Question: New to vba, I looked everywhere, tried a few posted macros and modified them for me but nothing ever works perfect and I'm getting frustrated, Help.
I need to copy a range of values from multiple Sheets and paste those ranges in one sheet.
The first sheet (Totals) will have the macro (as a button). Each sheet after sheet 1, represents an employee so the name of each sheet is their name. The number of sheets will vary from time to time as employees come and go. The range I need to copy is the same for all the employees, (N5:V400). Although the number of rows which contain values in that range will vary from employee to employee.
I also need to copy the employees last name in each sheet(cell Q2) and paste it as the leading cell for each row that gets pasted into the Totals Sheet.
So when the Macro runs, Cell Q2(Name) from each employee sheet and any values in range N5:V500 get pasted into the Totals sheet Range A3:J5000 (there are two header rows). The name needs to the first cell of every row that gets pasted for each employee.
I'm sure this is a simple code, but then again I am certainly not qualified to say.
Thanks to all who can help.

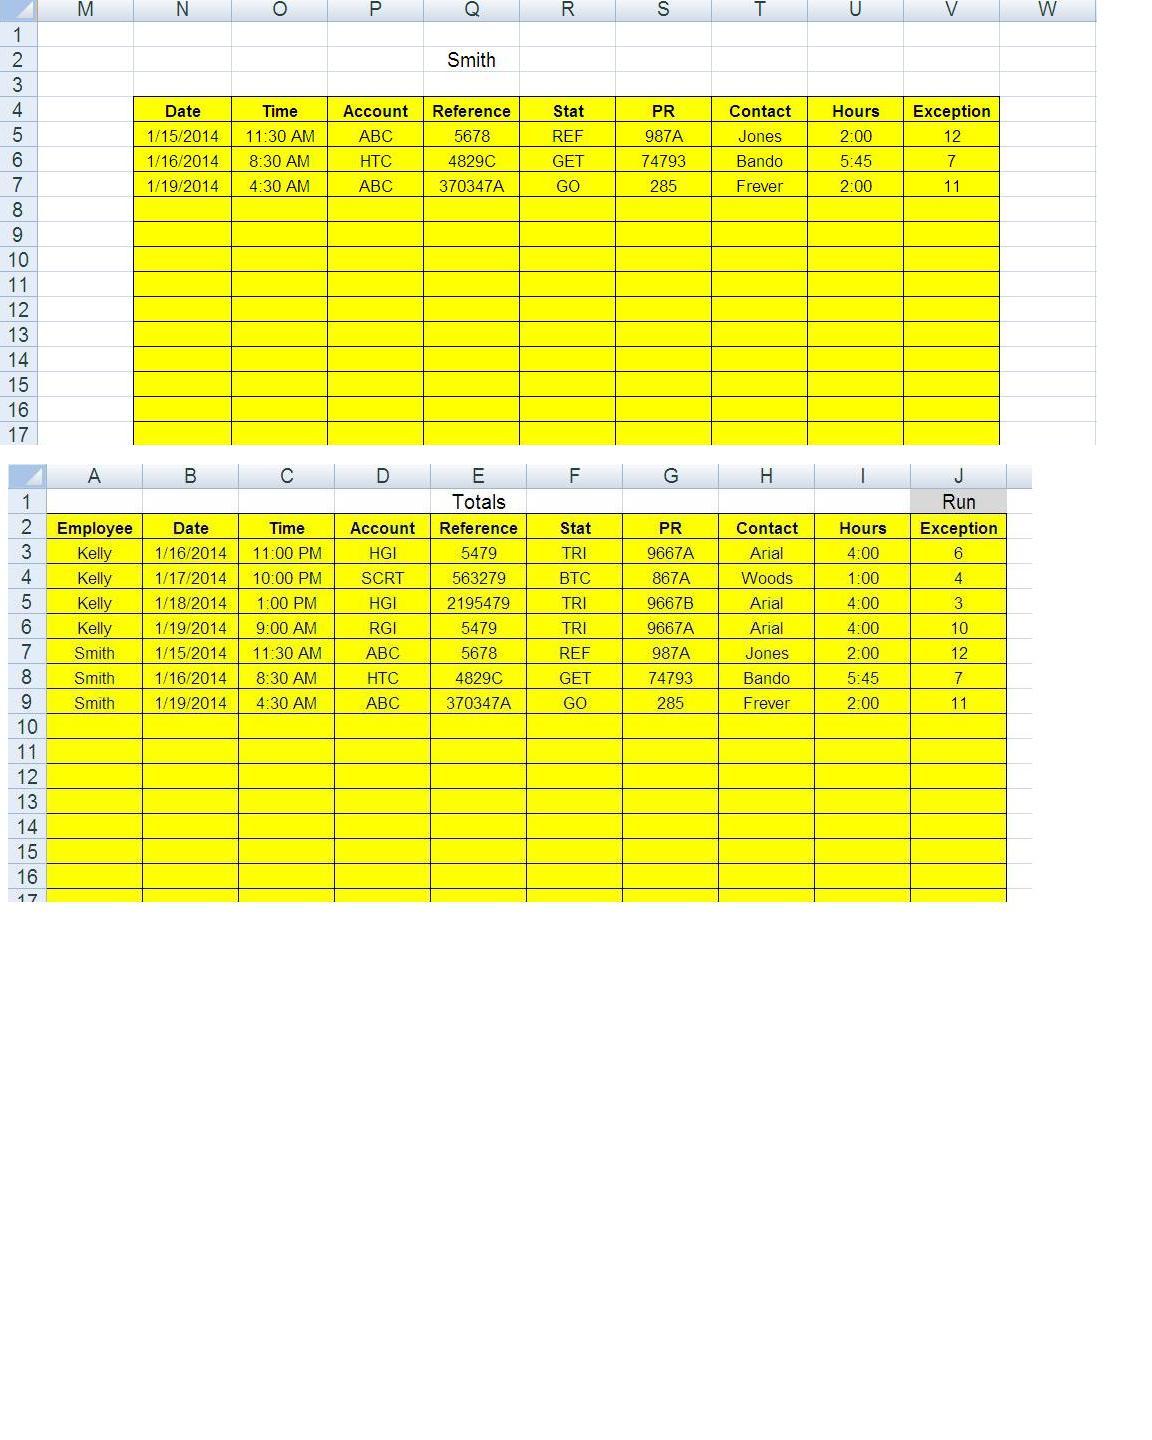
Answer: Here, try this:
'''
Option Explicit
Sub test()
Dim ws As Worksheet, wsTotals As Worksheet
Dim lrow As Long
Set wsTotals = ThisWorkbook.Sheets("Totals")
For Each ws In ThisWorkbook.Worksheets
If ws.Name <> "Totals" Then
lrow = ws.Range("N" & Rows.Count).End(xlUp).Row
If lrow > 4 Then
ws.Range("N5:V" & lrow).Copy wsTotals.Range("B" & Rows.Count).End(xlUp).Offset(1, 0)
ws.Range("Q2").Copy wsTotals.Range(wsTotals.Range("A" & Rows.Count).End(xlUp).Offset(1, 0).Address, _
wsTotals.Range("A" & Rows.Count).End(xlUp).Offset(lrow - 4, 0).Address)
End If
End If
Next ws
End Sub
'''
This should do it.
Hope this works for you.
It's workning but, haven't have time to do a lot of test.